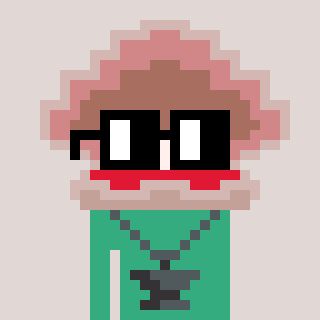
a pixel art character with square black glasses, a oyster-shaped head and a teal-colored body on a warm background